Question: So i saw that link : <URL>.
And wanted to add the small modal on my project.
I copied the same code from the link but instead of showing small, it's bigger ! With no header and cross button !
What am i missing ?

This is the code :
'''
<!-- Small modal -->
<div class="modal fade bs-example-modal-sm" tabindex="-1" role="dialog" aria-labelledby="mySmallModalLabel" aria-hidden="true">
<div class="modal-dialog modal-sm">
<div class="modal-content">
</div>
</div>
</div>
'''
I did tried to use an header like on the others examples above , but not working (at least for me).
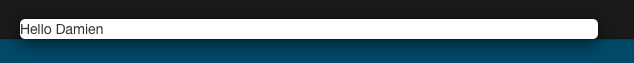
Answer: In the bootstrap site, they have included the minimum code, that's why you cannot find the header which is included in:
'''
<div class="modal-header"></div>
'''
As for the small modal box, your code should work correct you have this in your CSS:
'''
.modal-sm{width:300px}
'''
Check out the <URL> made.